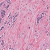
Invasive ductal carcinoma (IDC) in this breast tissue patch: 1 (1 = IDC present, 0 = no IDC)